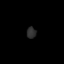
Tissue: lung
Cell type: Epithelial cells
Senescence score: 0.2202
Nuclear area (px): 103
Mean DAPI intensity: 45.476